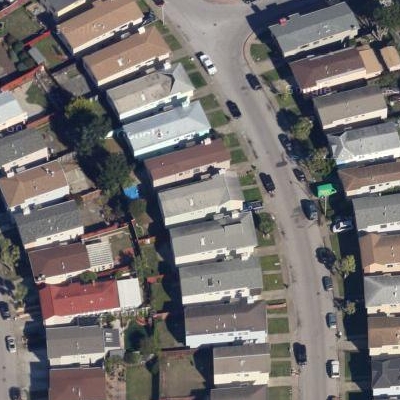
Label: Resident